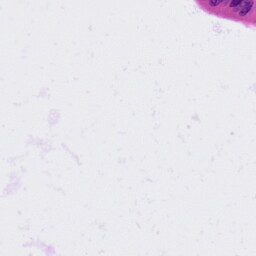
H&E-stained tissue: Colon